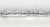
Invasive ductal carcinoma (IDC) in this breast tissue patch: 0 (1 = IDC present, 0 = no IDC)